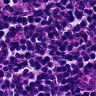
Metastatic tissue present: no